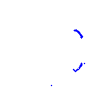
Particle: proton